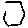
Label: hexagon